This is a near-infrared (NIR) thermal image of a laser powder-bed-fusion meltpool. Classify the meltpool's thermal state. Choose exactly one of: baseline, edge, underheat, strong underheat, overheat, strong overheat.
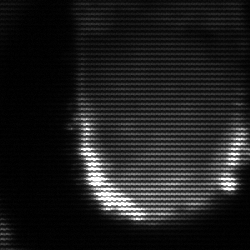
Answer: baseline